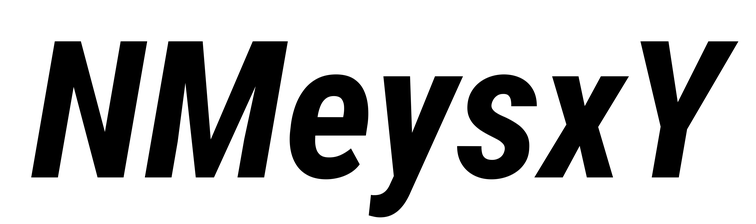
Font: Roboto-Italic_Condensed_Bold_Italic